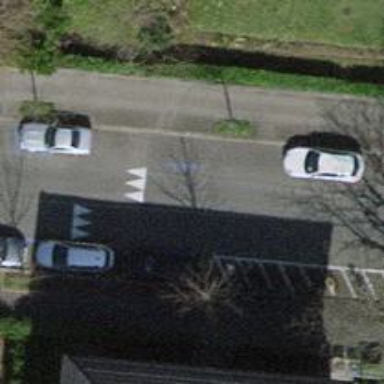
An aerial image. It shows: Traffic calming hump on the road.